Question: I have this string:
'''
++some+text+to+replace+stay,++some+text+to+replace+stay,++some+text+to+replace+stay
'''
I want to replace everything between the '+' characters where no ',' is included.
So the result should look like:
'''
_stay,_stay,_stay
'''
("_" is the replaced space)
I've already played around a bit and got this working: '(\+<URL>'

<URL>
This is the closest I can get to the right result with my regex knowledge. Could you please help me out and explain your solution?
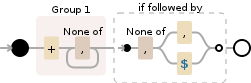
Answer: You started out right, but complicated everything. <URL>:
'''
\+[^,]+\+
'''
A plus sign ('\+'), followed by anything that isn't a comma ('[^,]+'), followed by a plus sign ('\+').